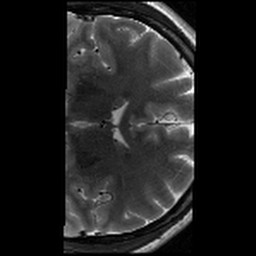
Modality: T2w
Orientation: coronal
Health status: healthy
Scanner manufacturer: siemens
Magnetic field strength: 3 T
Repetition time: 8.02 s
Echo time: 0.08 s